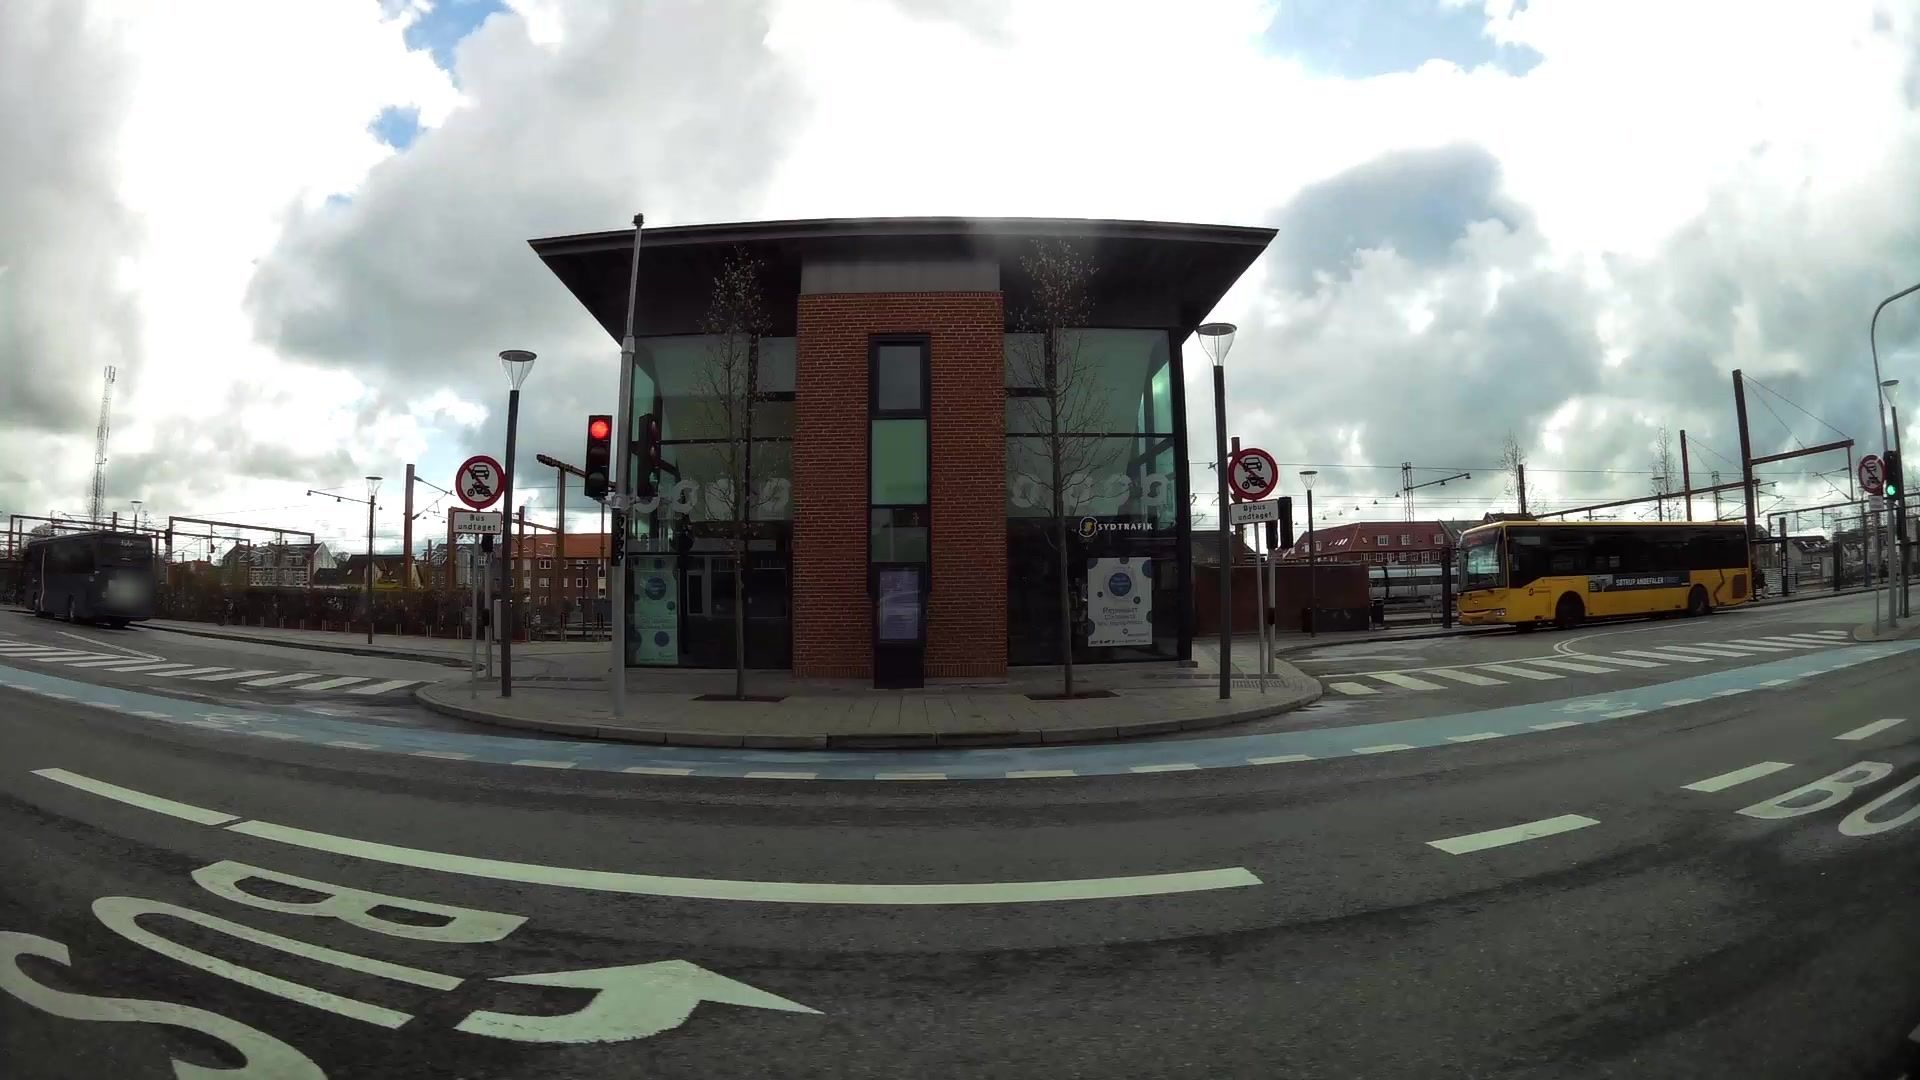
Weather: cloudy
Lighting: day
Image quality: good
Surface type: driving surface
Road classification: secondary_link, service
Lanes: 1
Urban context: dense urban cluster
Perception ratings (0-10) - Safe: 2.05, Lively: 6.7, Beautiful: 1.55, Boring: 3.71, Depressing: 6.64, Wealthy: 4.05